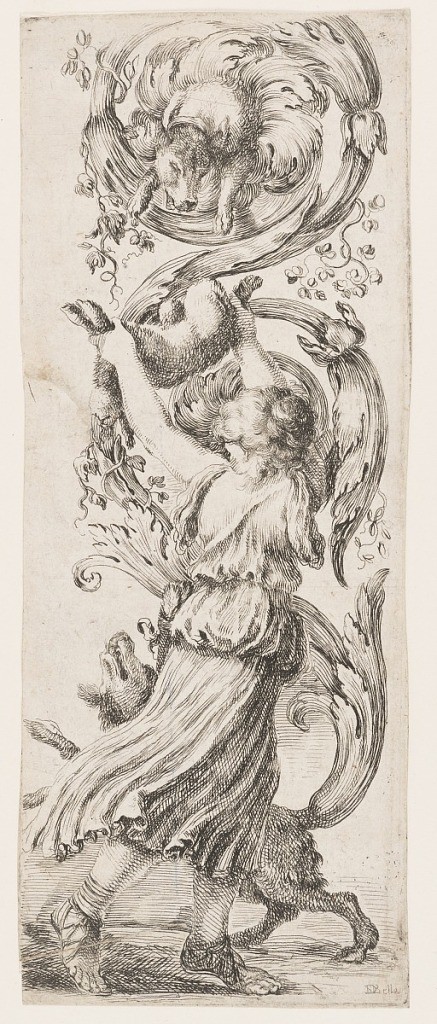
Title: Ornamenti o Grottesche (Grotesque Ornament)
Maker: Stefano della Bella, Italian, 1610–1664
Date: ca. 1653
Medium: Etching on laid paper
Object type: Print
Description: Vertical rectangle showing a woman offering a lamb to a hound emerging from an acanthus leaf above her head. At her feet, another hound.